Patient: sex F, age 69
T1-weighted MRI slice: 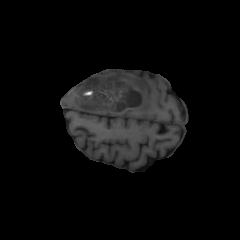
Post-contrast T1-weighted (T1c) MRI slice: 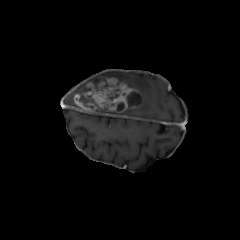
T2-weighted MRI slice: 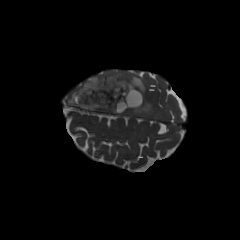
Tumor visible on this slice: yes
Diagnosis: Glioblastoma, IDH-wildtype
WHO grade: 4